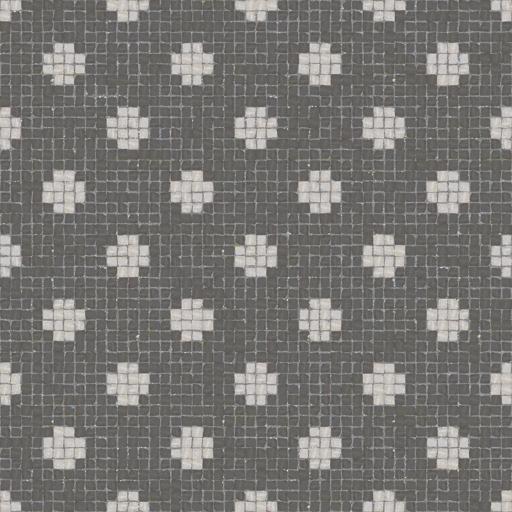
Tags: pattern paved pavement paving stones square tiled tiles